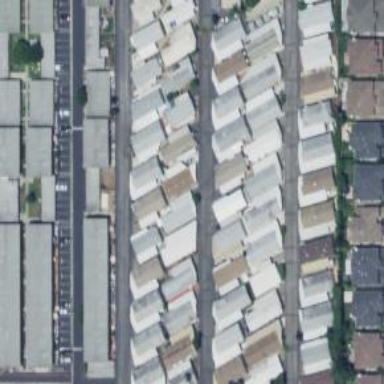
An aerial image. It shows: Residential area known as trailer park.